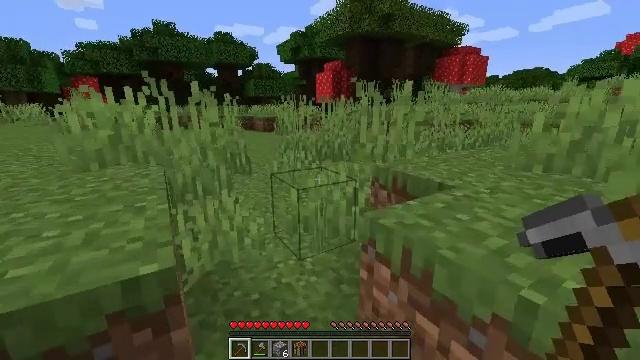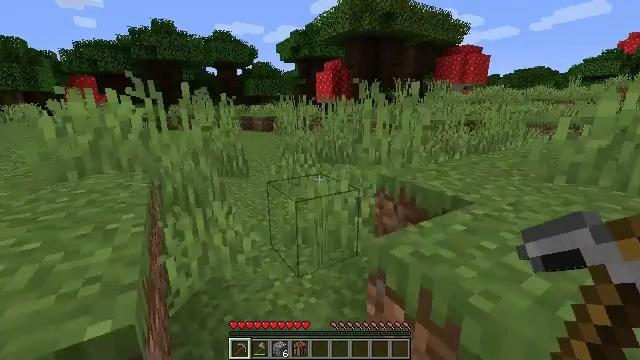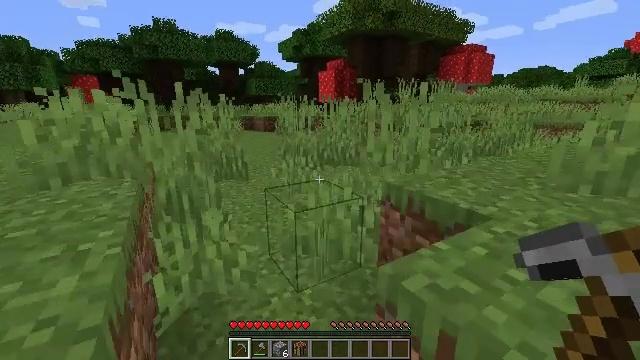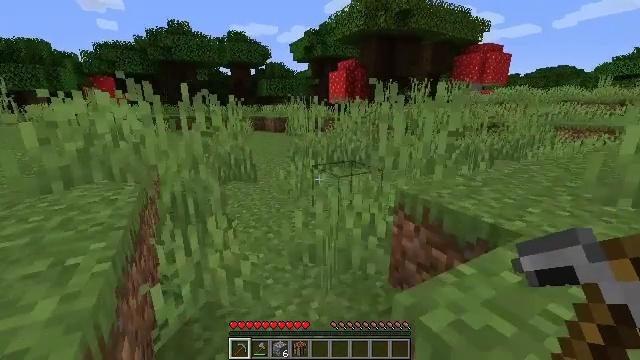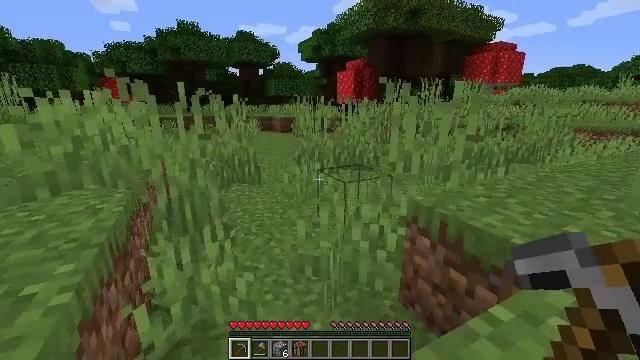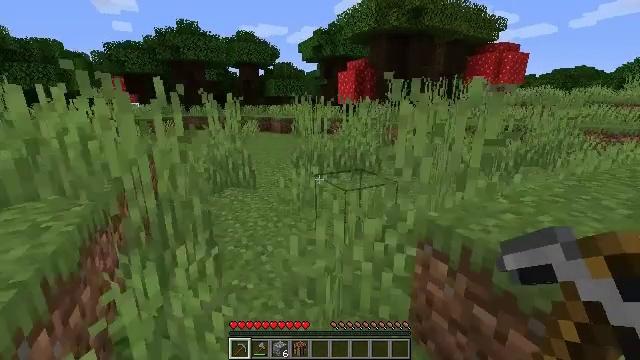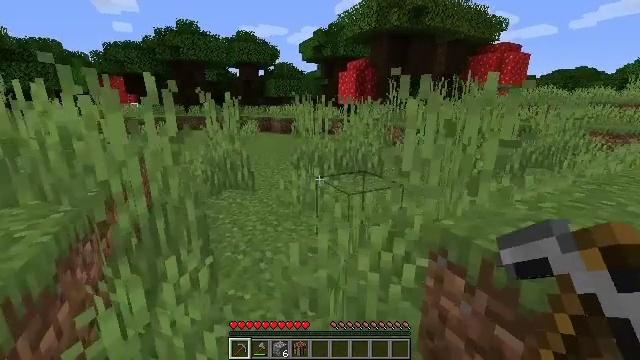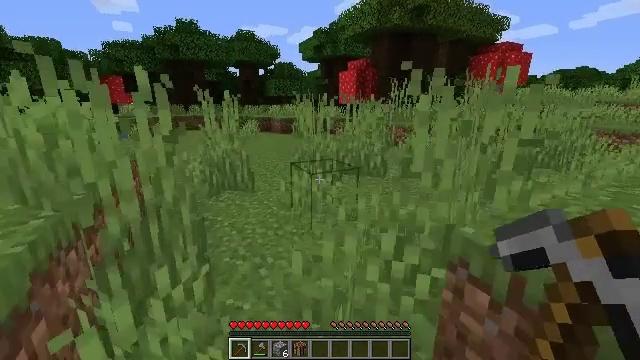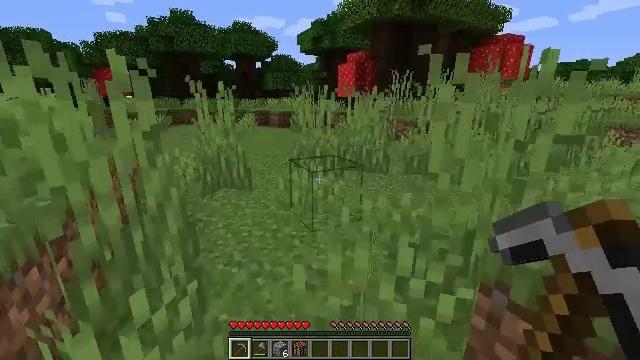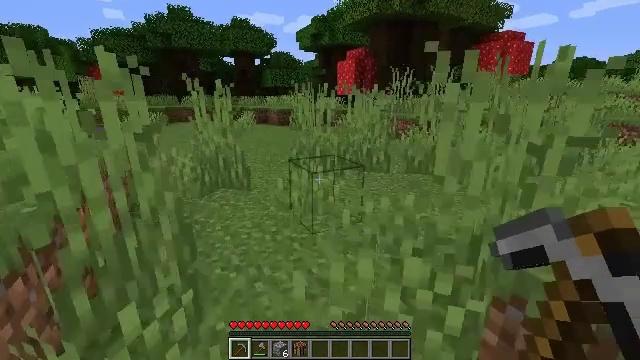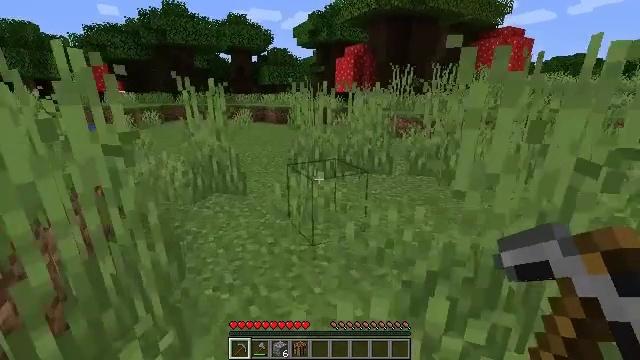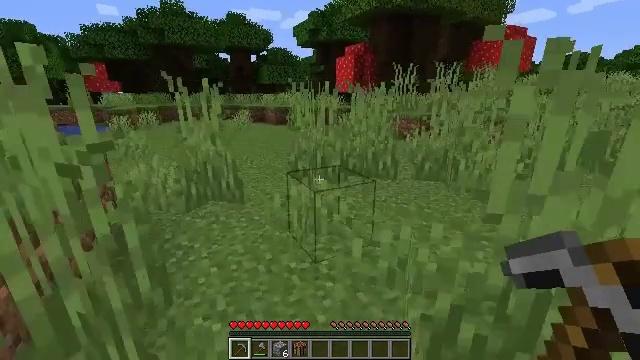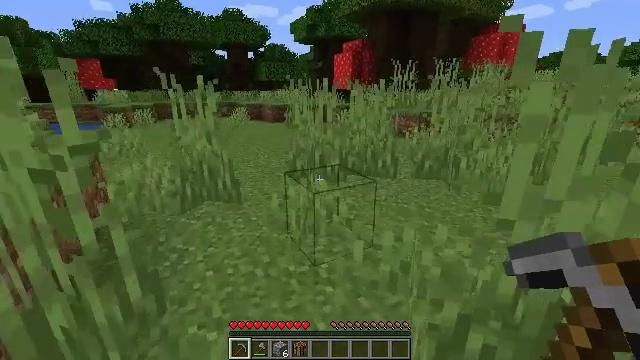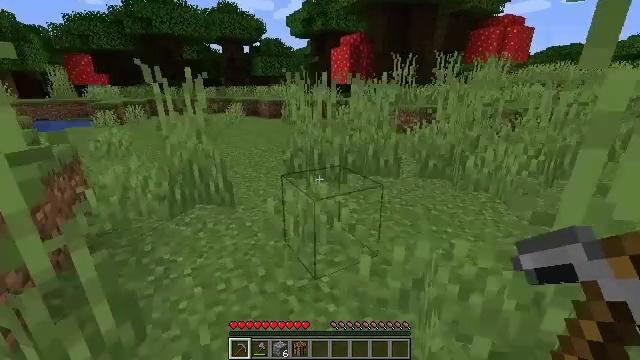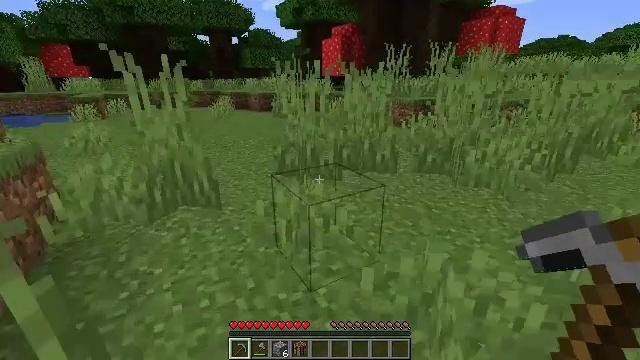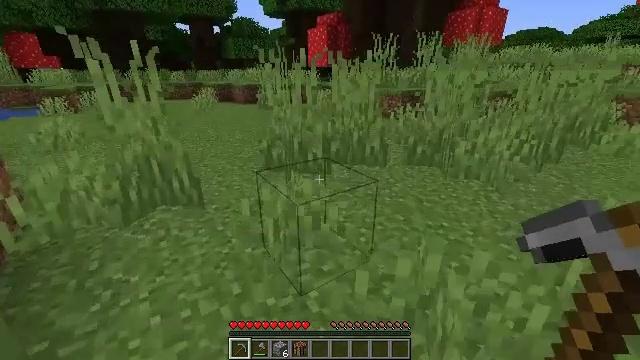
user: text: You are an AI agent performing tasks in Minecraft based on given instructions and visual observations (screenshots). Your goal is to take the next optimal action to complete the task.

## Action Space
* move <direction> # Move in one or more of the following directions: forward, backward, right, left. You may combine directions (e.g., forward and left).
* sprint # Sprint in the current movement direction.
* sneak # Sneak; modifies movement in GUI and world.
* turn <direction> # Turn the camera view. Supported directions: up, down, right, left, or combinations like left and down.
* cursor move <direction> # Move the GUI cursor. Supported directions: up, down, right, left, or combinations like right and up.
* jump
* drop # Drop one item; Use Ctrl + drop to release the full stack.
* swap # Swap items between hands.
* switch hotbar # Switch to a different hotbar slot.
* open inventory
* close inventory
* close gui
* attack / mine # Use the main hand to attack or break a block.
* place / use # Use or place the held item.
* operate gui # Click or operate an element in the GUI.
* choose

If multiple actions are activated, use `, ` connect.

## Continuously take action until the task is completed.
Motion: motion action
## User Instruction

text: Collect tall grass by breaking it.
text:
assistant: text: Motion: move forward
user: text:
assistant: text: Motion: move forward
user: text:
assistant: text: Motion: move forward, turn left
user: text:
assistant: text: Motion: move forward, turn left
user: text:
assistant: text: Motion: move forward
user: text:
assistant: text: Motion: move forward
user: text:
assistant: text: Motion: move forward
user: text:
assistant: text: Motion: move forward, turn down
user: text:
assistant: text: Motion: move forward
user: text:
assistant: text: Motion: move forward
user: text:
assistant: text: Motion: move forward
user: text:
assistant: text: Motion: move forward
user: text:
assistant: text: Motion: move forward, turn down
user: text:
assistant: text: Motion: move forward, turn right and down
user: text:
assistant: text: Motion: move forward, turn right and down
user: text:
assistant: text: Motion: move forward, turn right and down
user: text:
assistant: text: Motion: move forward, turn right and down
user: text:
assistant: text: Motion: move forward
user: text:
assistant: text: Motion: move forward, turn left
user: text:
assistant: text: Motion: move forward, turn left
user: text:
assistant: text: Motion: move forward, turn left and up
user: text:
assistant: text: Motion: move forward, turn left and up
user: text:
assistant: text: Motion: move forward, turn left
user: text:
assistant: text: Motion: move forward
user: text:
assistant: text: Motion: move forward
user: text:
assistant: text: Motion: move forward
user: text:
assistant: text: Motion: move forward
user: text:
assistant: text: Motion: move forward
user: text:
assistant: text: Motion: move forward
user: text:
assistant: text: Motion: move forward